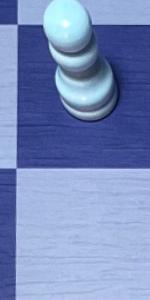
Label: Empty